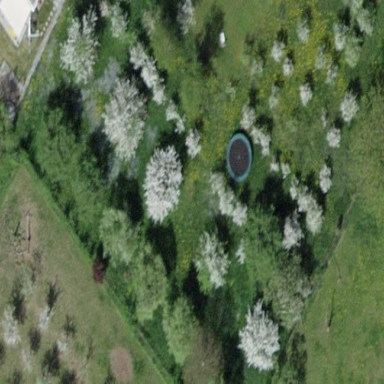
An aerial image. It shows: Orchard.